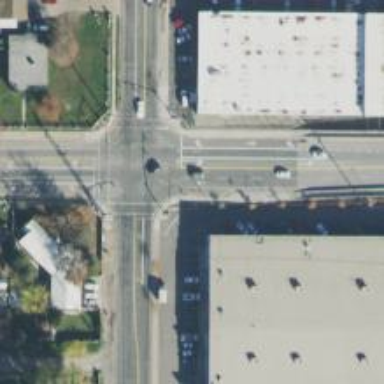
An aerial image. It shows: Crossing with marked lines on the road.